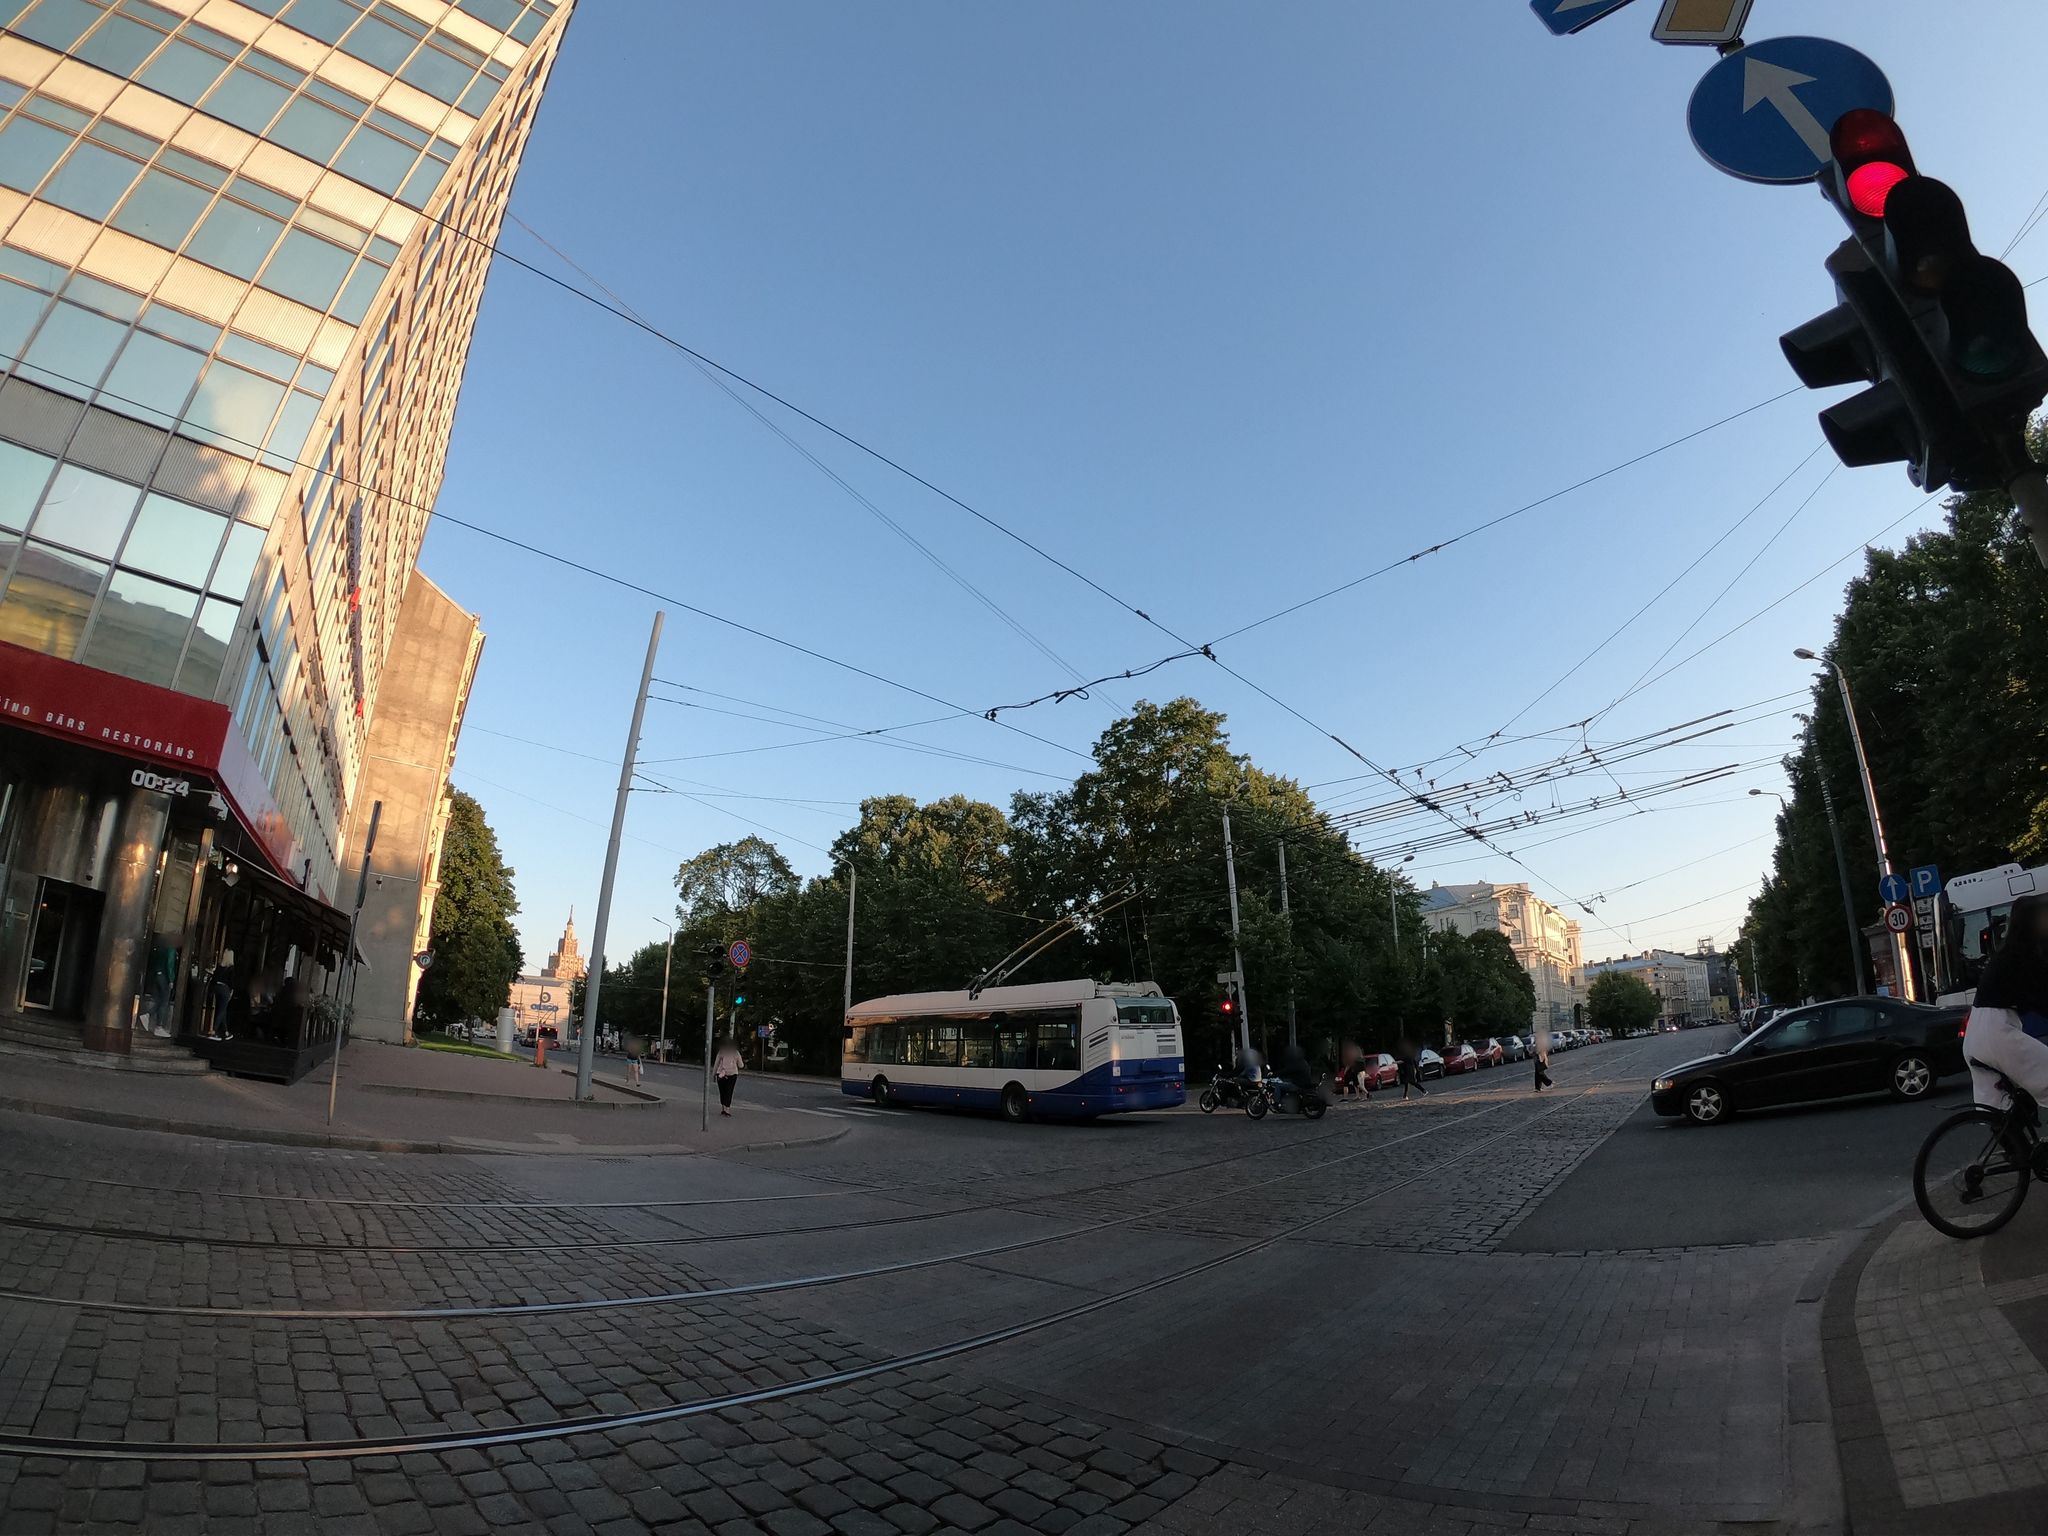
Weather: clear
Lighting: day
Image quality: good
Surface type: driving surface
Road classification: footway
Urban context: urban centre
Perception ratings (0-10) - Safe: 1.29, Lively: 5.93, Beautiful: 2.65, Boring: 2.73, Depressing: 6.63, Wealthy: 2.06